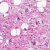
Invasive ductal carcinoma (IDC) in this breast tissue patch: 0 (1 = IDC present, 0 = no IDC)